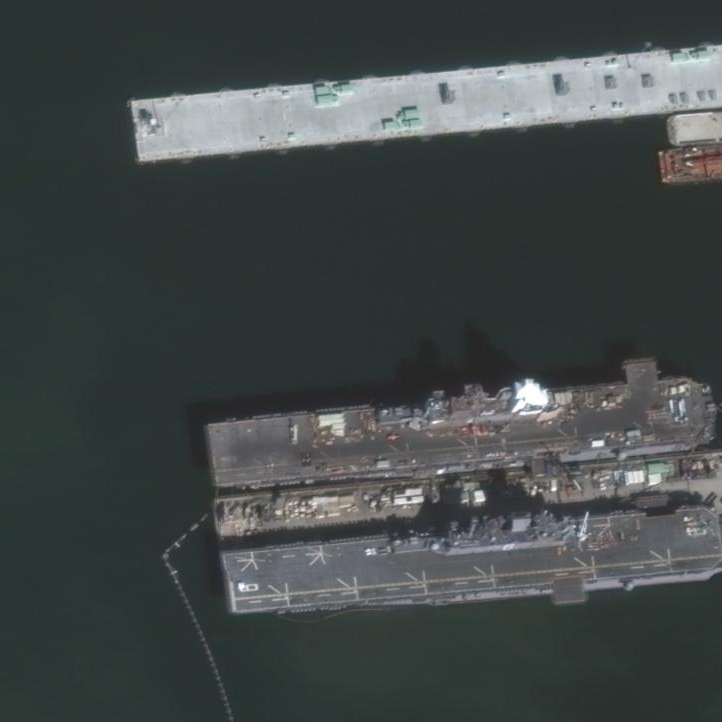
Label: assault